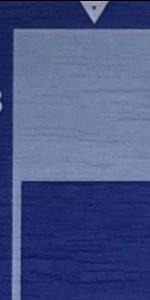
Label: Empty